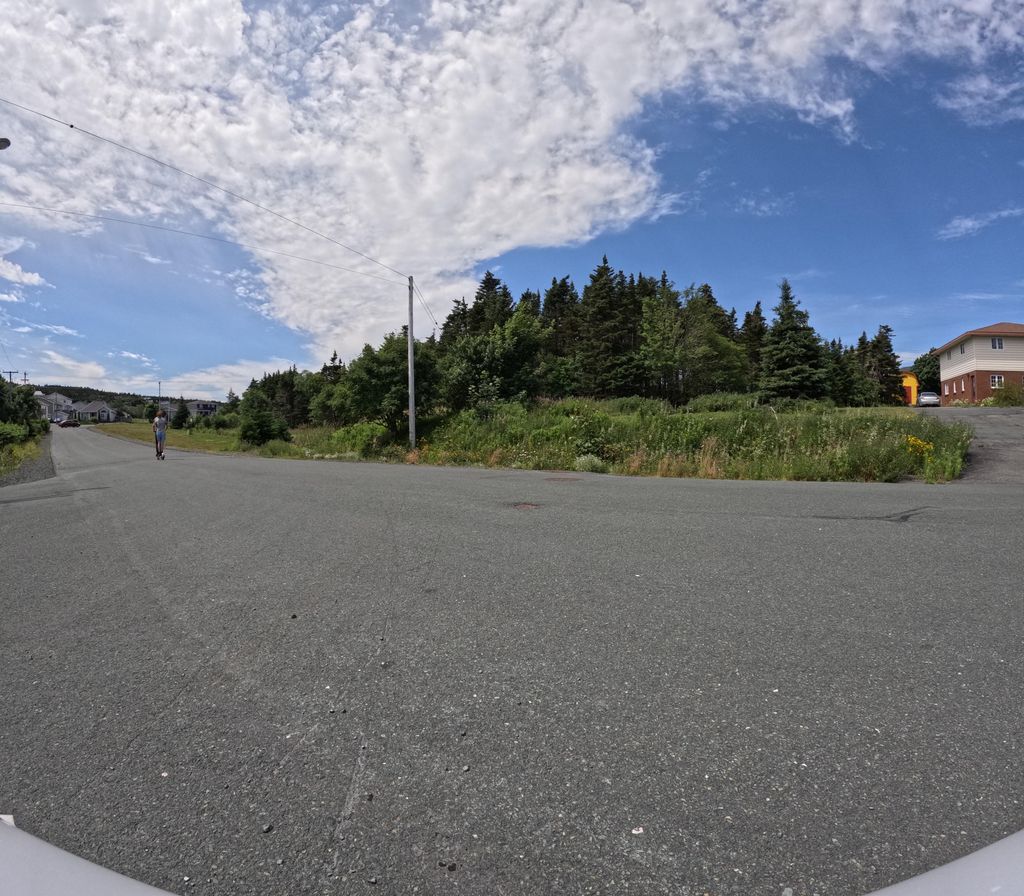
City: st_johns